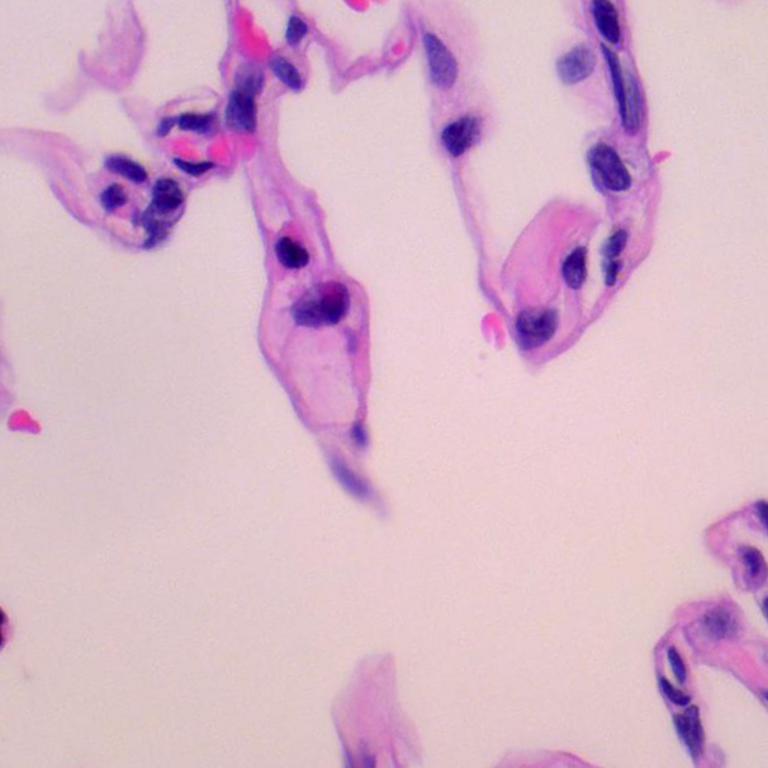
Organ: lung
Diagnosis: benign